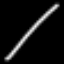
Label: line